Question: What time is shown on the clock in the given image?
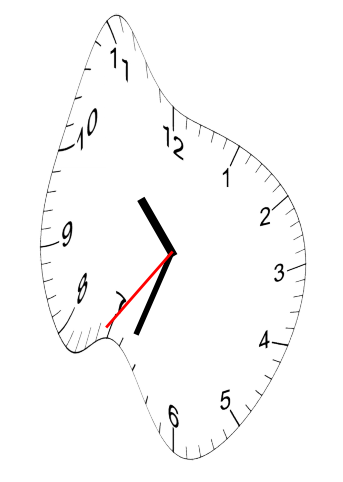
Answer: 10:33:36